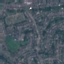
Land use / land cover: Residential